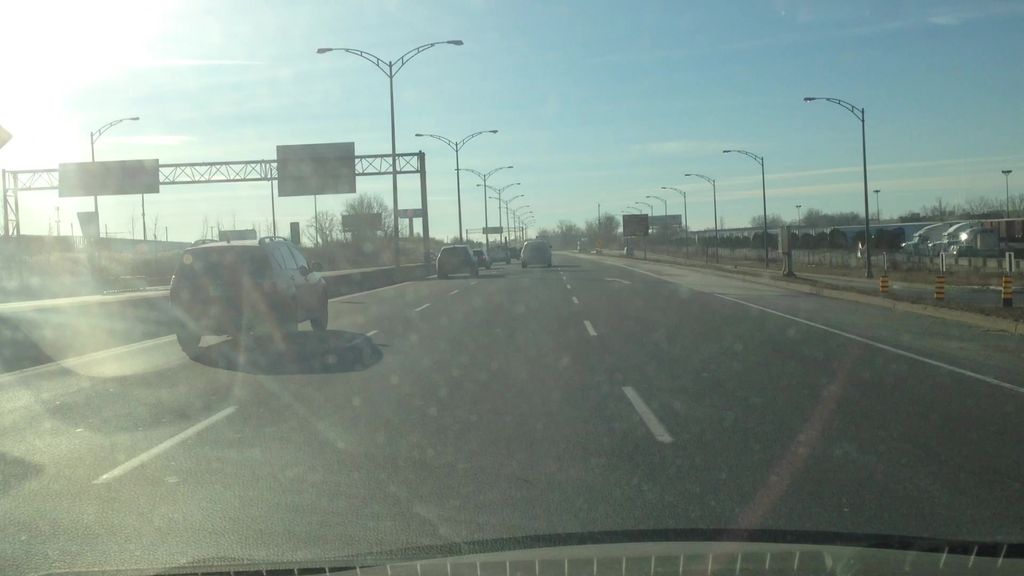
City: montreal